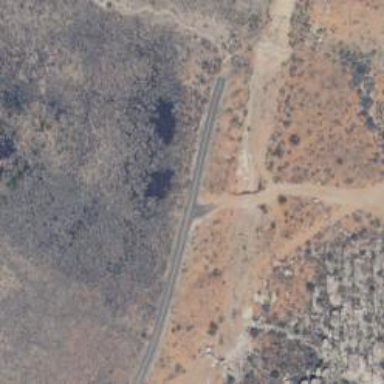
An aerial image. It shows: Culvert tunnel.